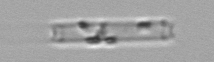
Label: Cerataulina_pelagica